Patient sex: M
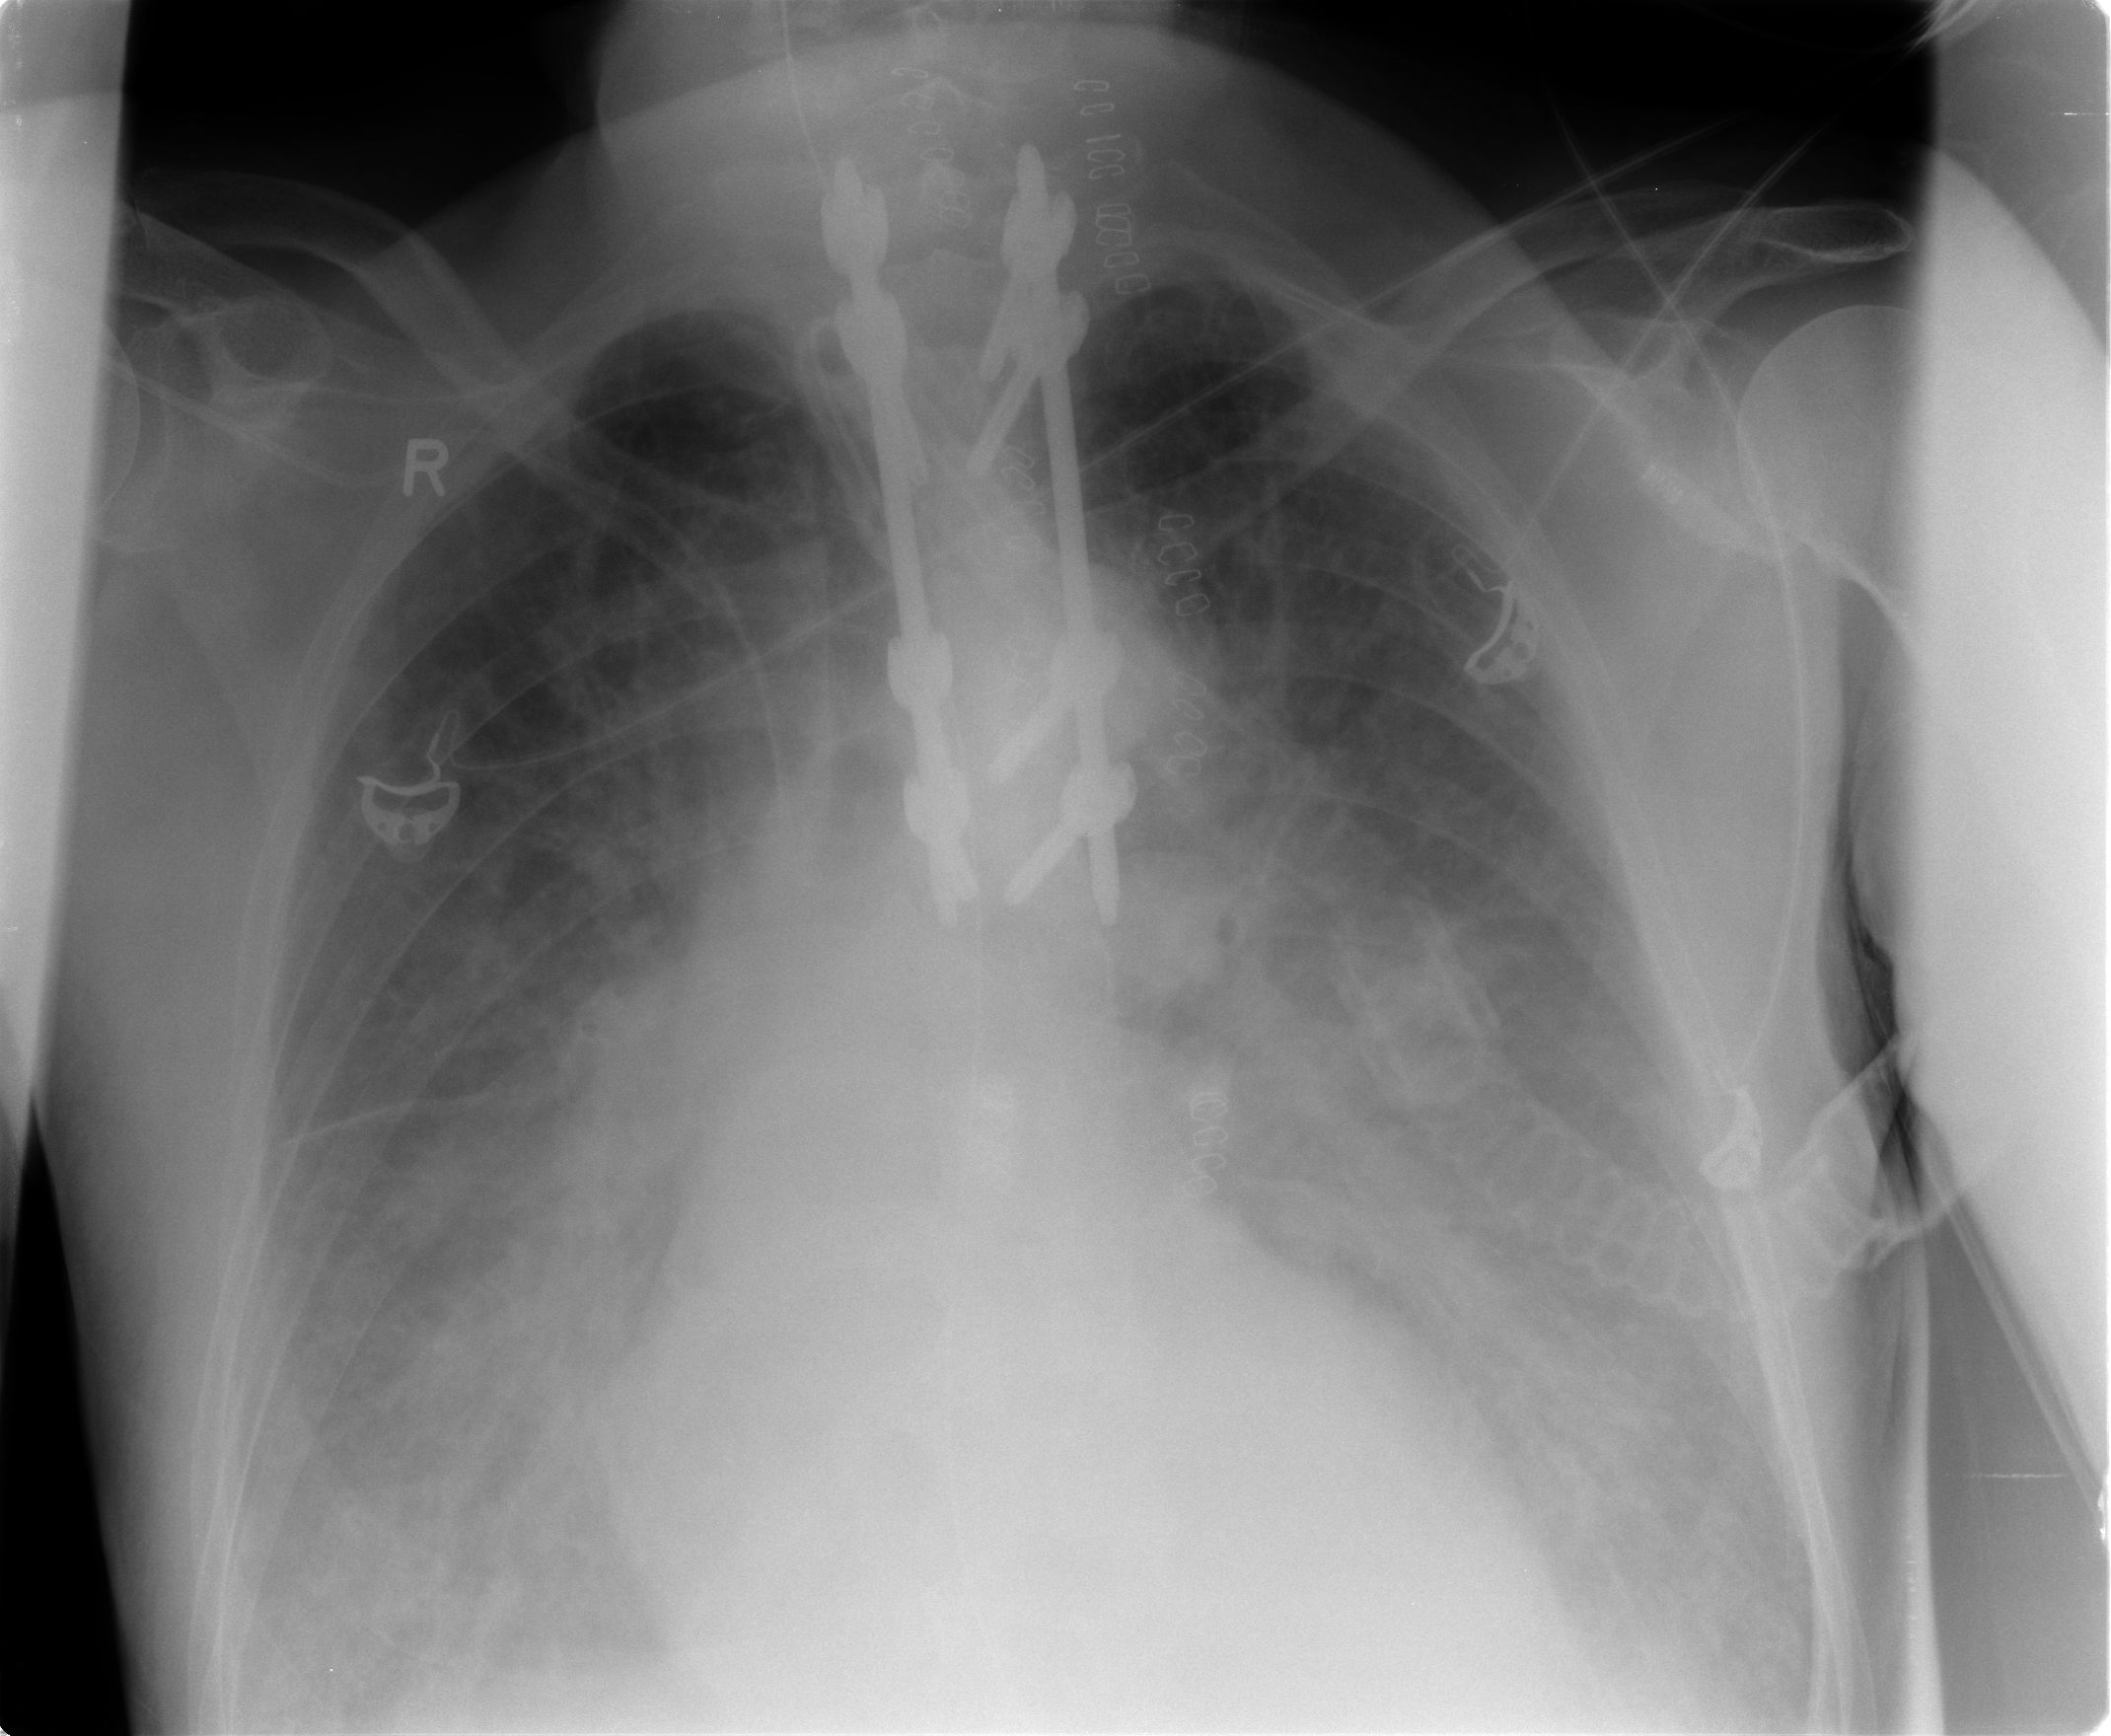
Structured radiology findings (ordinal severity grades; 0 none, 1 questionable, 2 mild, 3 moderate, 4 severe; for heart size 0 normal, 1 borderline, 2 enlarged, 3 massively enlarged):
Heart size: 2
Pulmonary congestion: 3
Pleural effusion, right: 3
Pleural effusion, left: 3
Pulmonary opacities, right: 2
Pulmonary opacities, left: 2
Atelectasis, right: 2
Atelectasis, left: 2